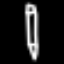
Label: pencil